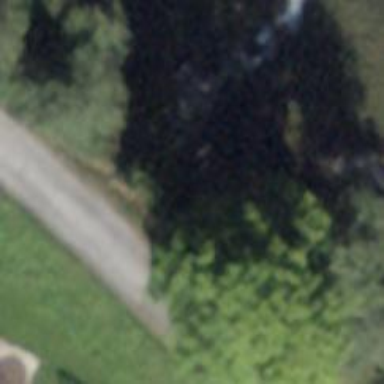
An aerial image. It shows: Bench.